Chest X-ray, AP view. Patient: 30 years old, sex M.
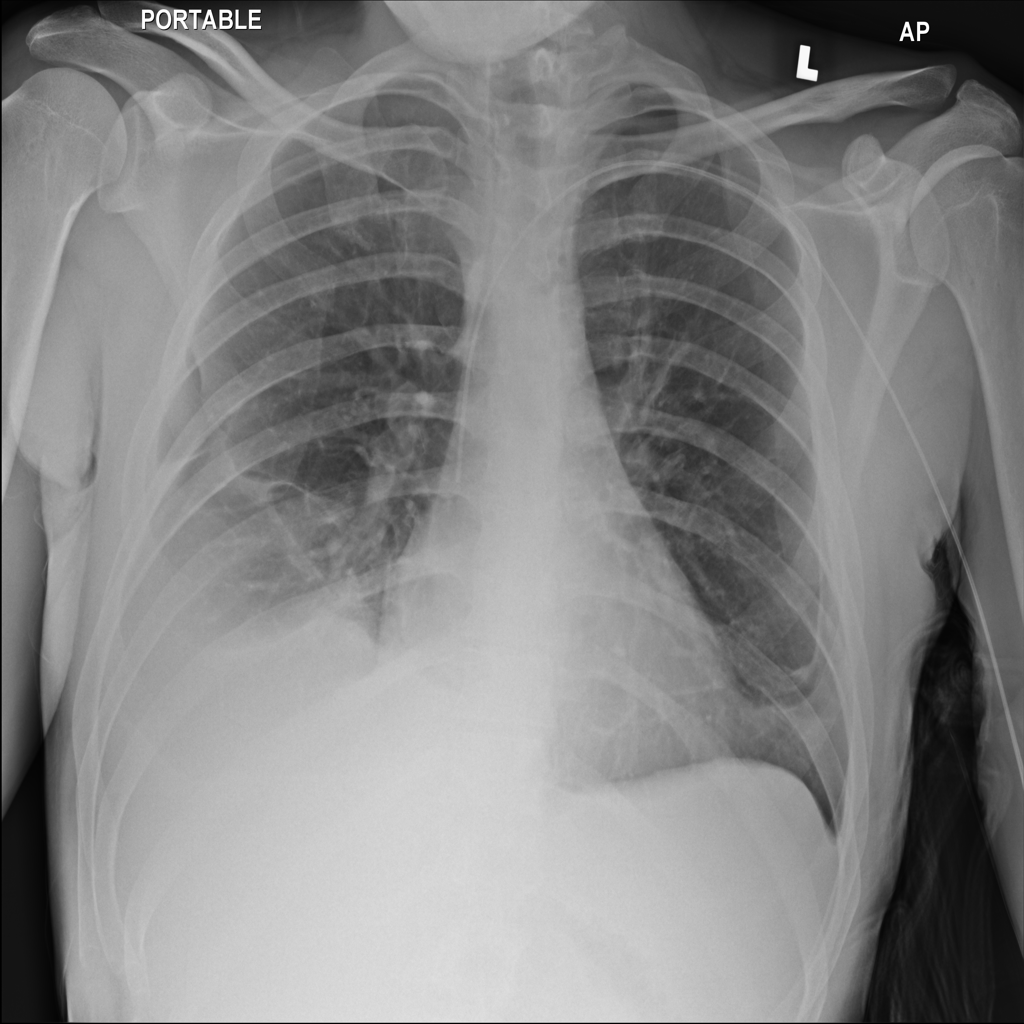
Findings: No Finding